Question: I reckon it must be fairly simple but i can't seem to figure out how to get my floats right. The picture shows what i want vs what i have. If you provide an answer please provide the logic also. thanks.
'''
<div id="racks" style="overflow:auto">
<div id="selStat">
<p>No station selected</p>
</div>
<hr id="hrtest">
<div id="rackAction">
<p>Choose the type of card, then select which action to perform.</p>
<div id="radio">
Type:
<div class="fr">
<input type="radio" id="radioS" name="radio"><label for="radioS">S</label>
<input type="radio" id="radioP" name="radio"><label for="radioP">P</label>
<input type="radio" id="radioV" name="radio"><label for="radioV">V</label>
</div></div>
<p>Cardnumber: <input id="cardNum" class="fr" type="number" size="1"/> </p>
<p>Action:
<div class="fr">
<button onClick="addRack()" type="button">Add</button>
<button onClick="deleteRack()" type="button">Delete</button>
</div></p>
</div>
</div>
'''
CSS is as follow:
'''
.fr{
float:right;
}
'''

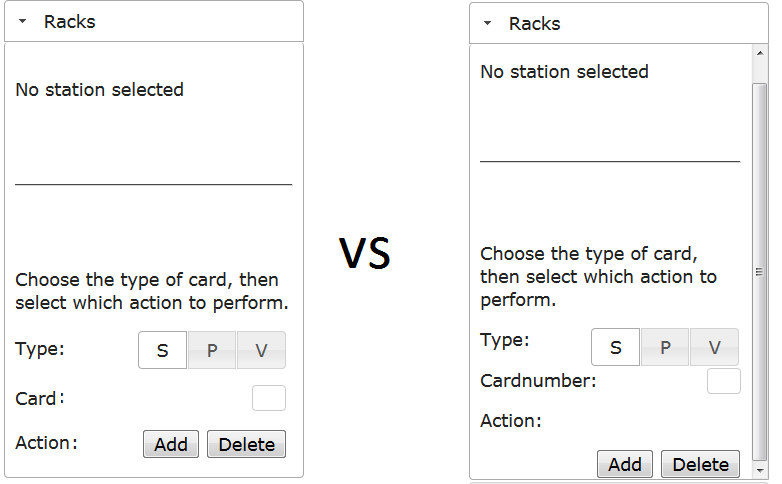
Answer: Syntactically, you can't have a 'div' inside of a 'p' tag. On that topic, check this <URL>. To get the elements on the same line, you can place the "Action" text in a seperate 'div', and float it left.
The HTML:
'''
<div id="racks" style="overflow:auto">
<div id="selStat">
<p>No station selected</p>
</div>
<hr id="hrtest">
<div id="rackAction">
<p>Choose the type of card, then select which action to perform.</p>
<div id="radio">
Type:
<div class="fr">
<input type="radio" class="margin-bottom" id="radioS" name="radio"><label for="radioS">S</label>
<input type="radio" class="margin-bottom" id="radioP" name="radio"><label for="radioP">P</label>
<input type="radio" class="margin-bottom" id="radioV" name="radio"><label for="radioV">V</label>
</div>
</div>
<p>Cardnumber: <input id="cardNum" class="fr" type="number" size="1"/> </p>
<div class="fl">Action:</div>
<div class="fr">
<button onClick="addRack()" type="button">Add</button>
<button onClick="deleteRack()" type="button">Delete</button>
</div>
</div>
</div>
'''
The CSS:
'''
.fr{
float:right;
}
.fl {
float:left;
}
.margin-bottom {
margin-bottom:10px;
}
'''
The <URL>.
As per the comments, you can add a class to the radio buttons in question, and add additional margins or padding to the bottom of the radio buttons. I have updated the code to include the class additions and the CSS.